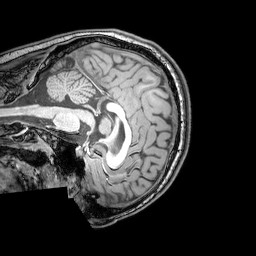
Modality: T1w
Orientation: sagittal
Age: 20
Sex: male
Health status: healthy
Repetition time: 0.081 s
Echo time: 0.037 s